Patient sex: M
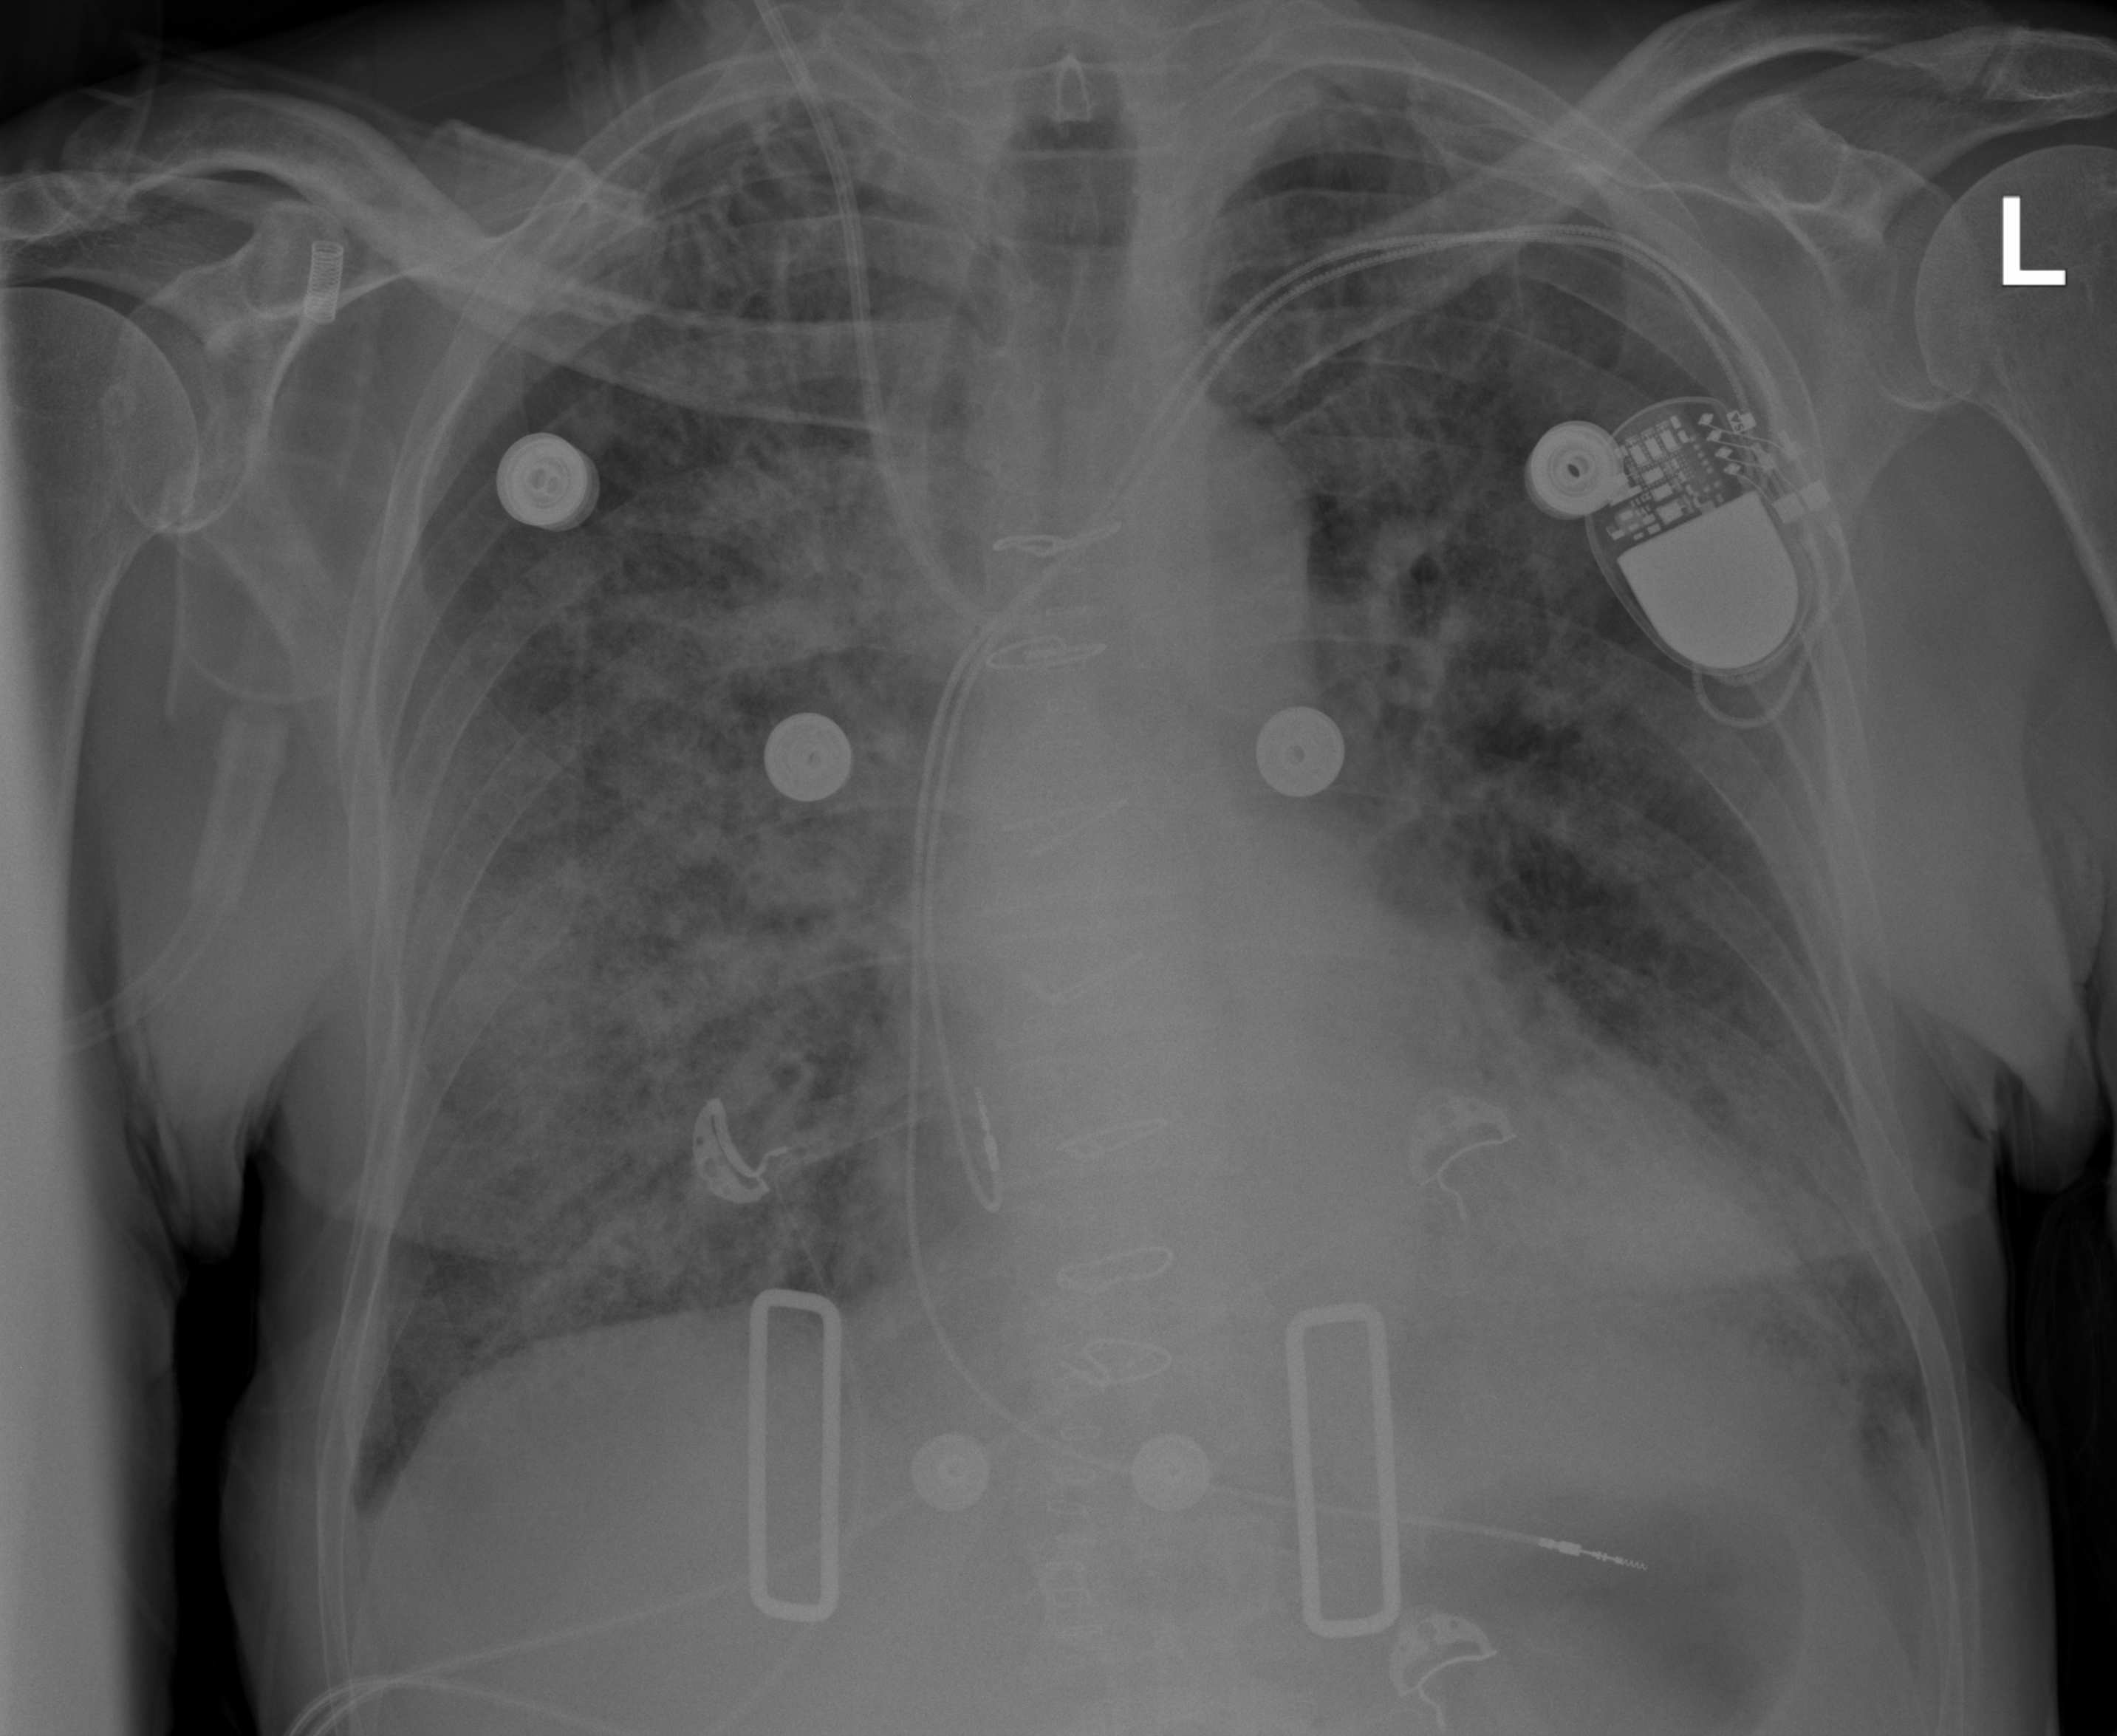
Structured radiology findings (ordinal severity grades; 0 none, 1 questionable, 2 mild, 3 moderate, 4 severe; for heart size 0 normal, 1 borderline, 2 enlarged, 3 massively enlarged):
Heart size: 2
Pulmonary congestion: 2
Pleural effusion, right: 2
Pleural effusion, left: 2
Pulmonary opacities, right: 3
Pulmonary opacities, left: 2
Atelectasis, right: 2
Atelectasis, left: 2